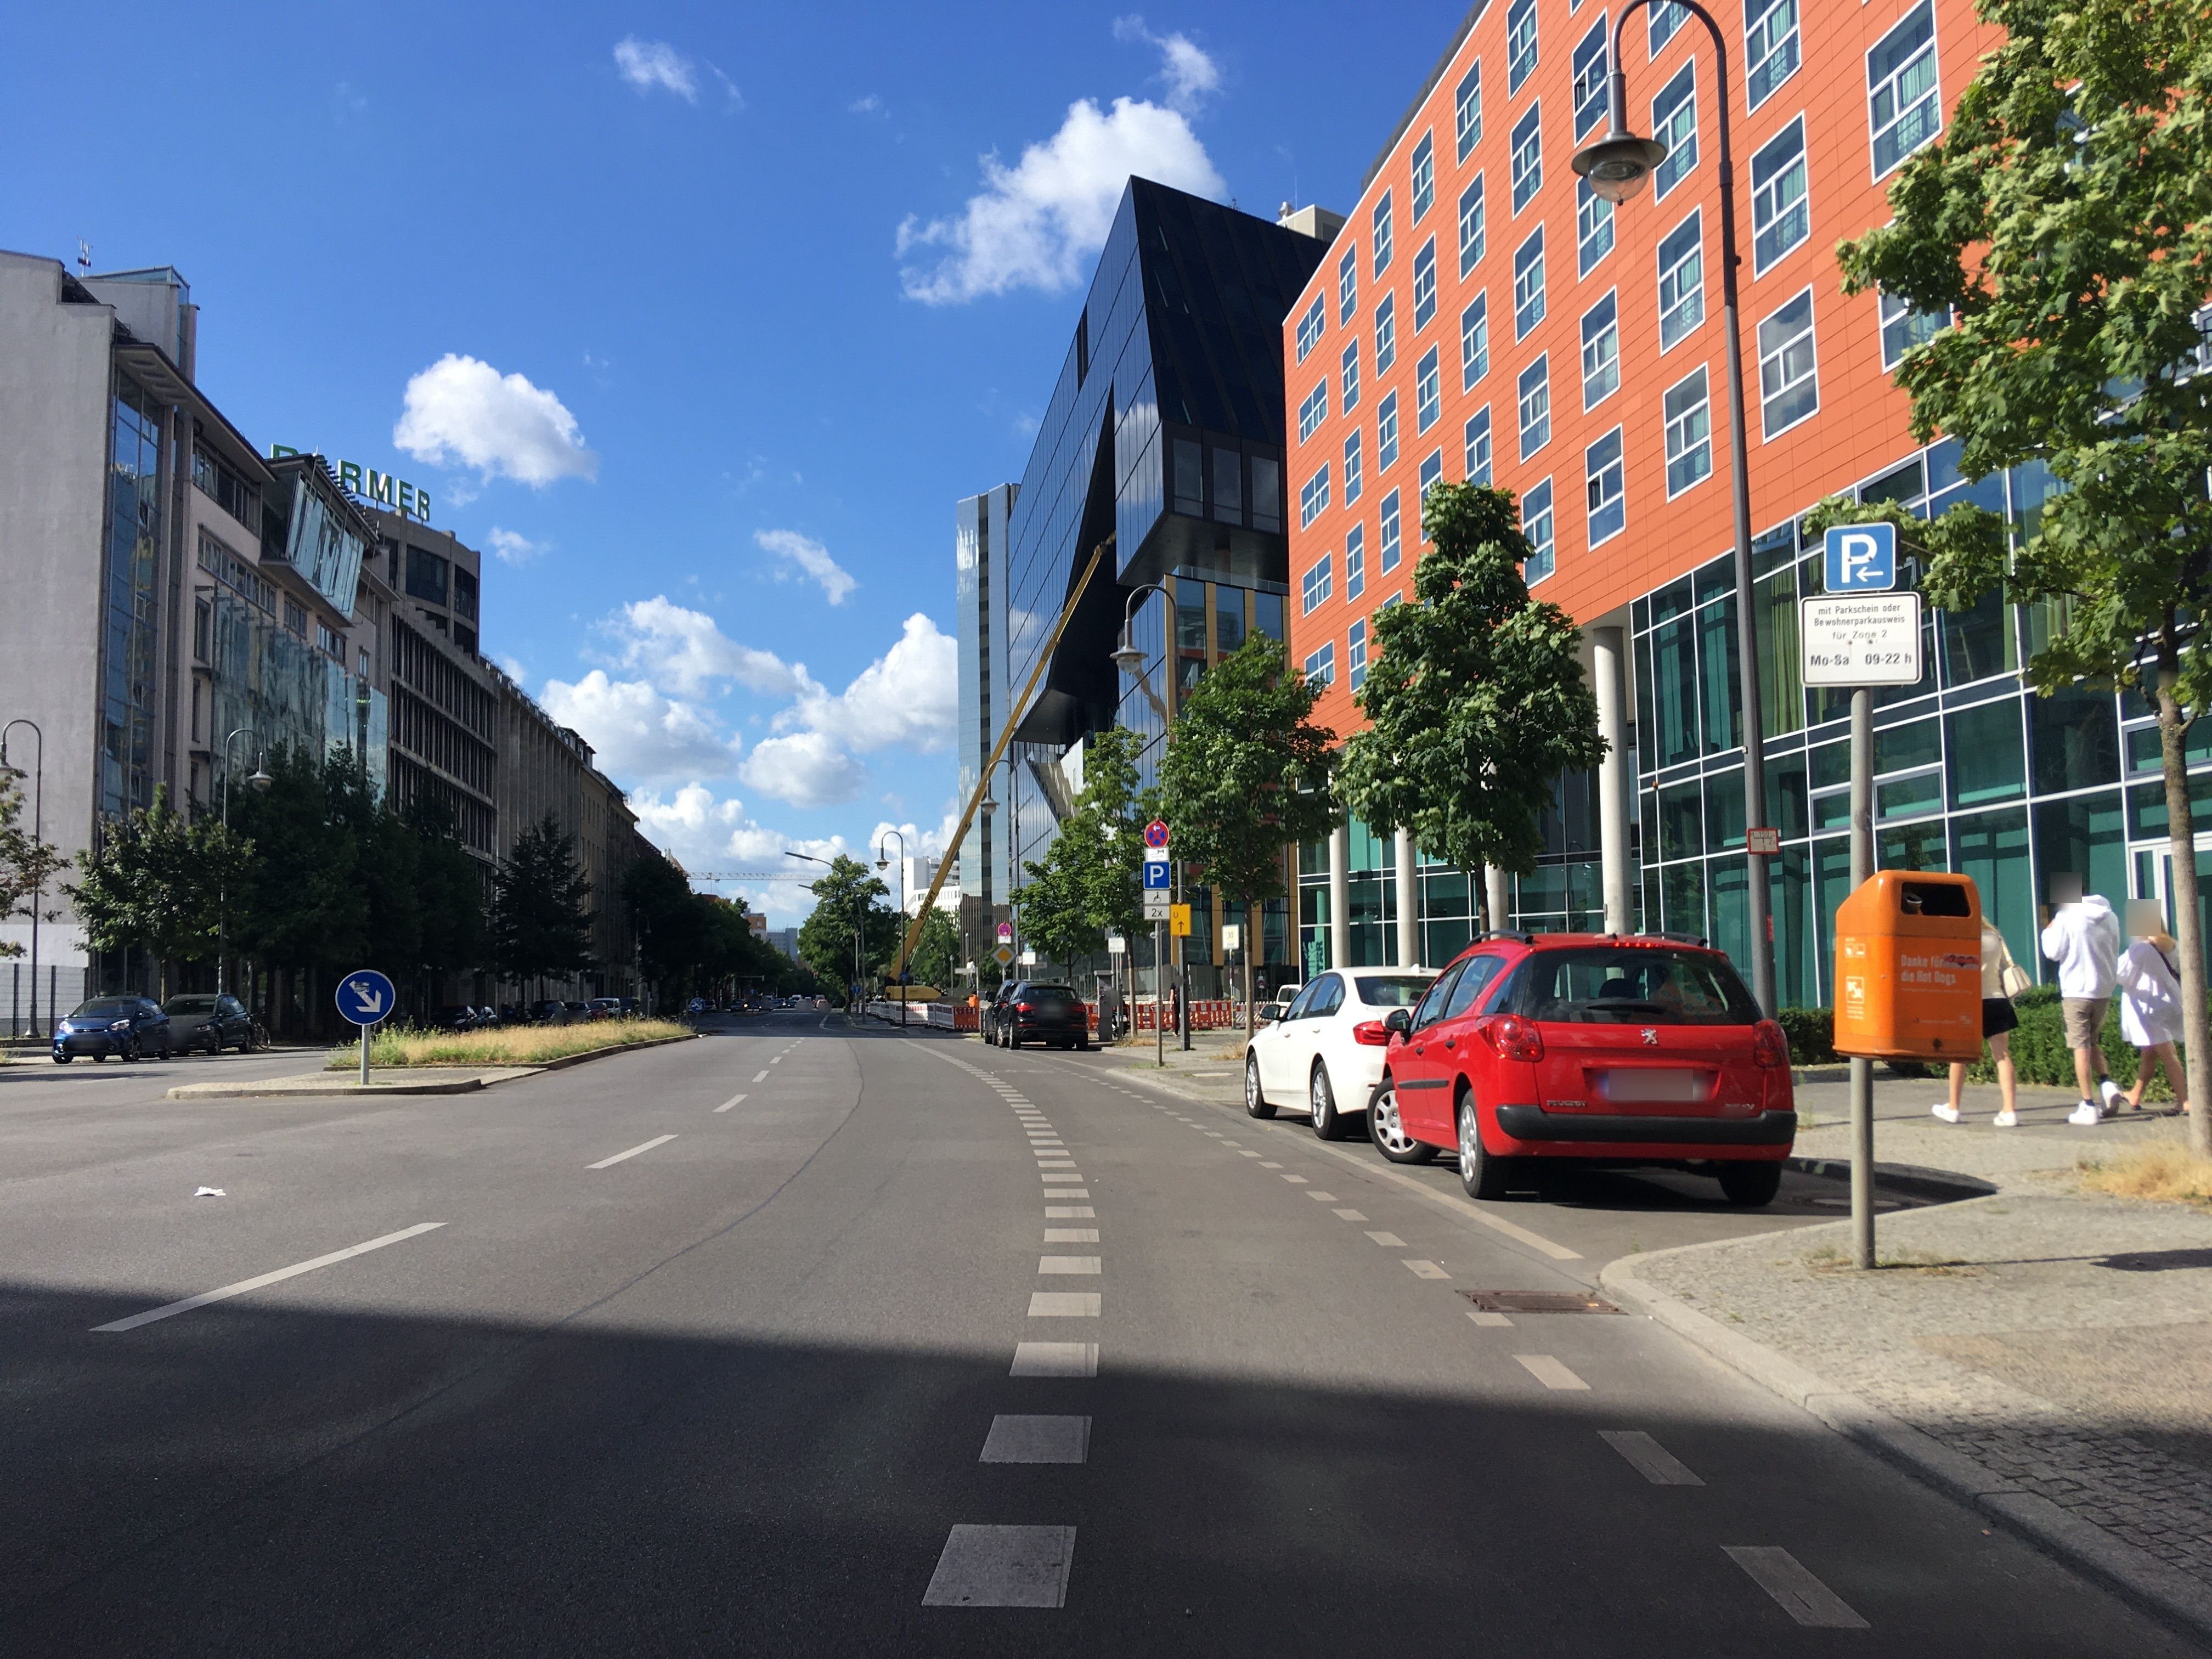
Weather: clear
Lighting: day
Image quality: good
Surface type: cycling surface
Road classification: secondary
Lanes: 2
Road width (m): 12.5
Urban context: urban centre
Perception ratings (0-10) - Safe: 5.14, Lively: 9.18, Beautiful: 5.79, Boring: 4.84, Depressing: 2.6, Wealthy: 9.38